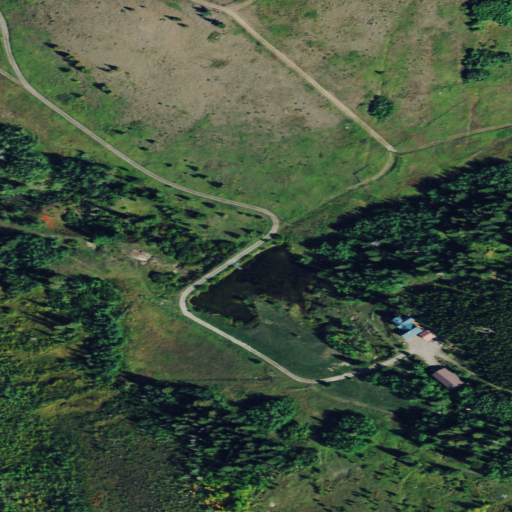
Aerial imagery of depression(s) in Montana named Joslin Basin containing shrub, evergreen forest, and grassland